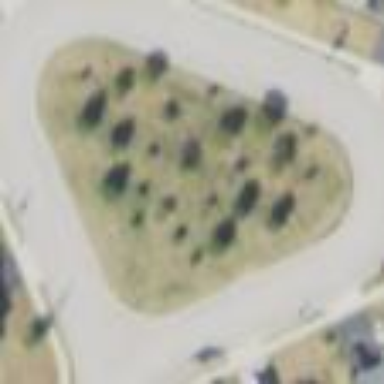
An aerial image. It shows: Roundabout on residential road with asphalt surface.